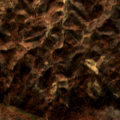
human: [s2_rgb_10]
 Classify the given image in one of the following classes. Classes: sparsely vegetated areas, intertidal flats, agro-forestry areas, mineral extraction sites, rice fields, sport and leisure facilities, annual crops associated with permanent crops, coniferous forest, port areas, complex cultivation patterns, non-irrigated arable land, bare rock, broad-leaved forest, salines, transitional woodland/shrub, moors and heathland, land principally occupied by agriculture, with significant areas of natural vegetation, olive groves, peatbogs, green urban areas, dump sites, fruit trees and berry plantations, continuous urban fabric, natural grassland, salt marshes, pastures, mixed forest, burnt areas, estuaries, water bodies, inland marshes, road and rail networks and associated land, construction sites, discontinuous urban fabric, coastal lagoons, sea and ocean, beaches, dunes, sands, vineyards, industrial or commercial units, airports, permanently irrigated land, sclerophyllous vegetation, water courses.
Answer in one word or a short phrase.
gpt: land principally occupied by agriculture, with significant areas of natural vegetation, coniferous forest, transitional woodland/shrub